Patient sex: F
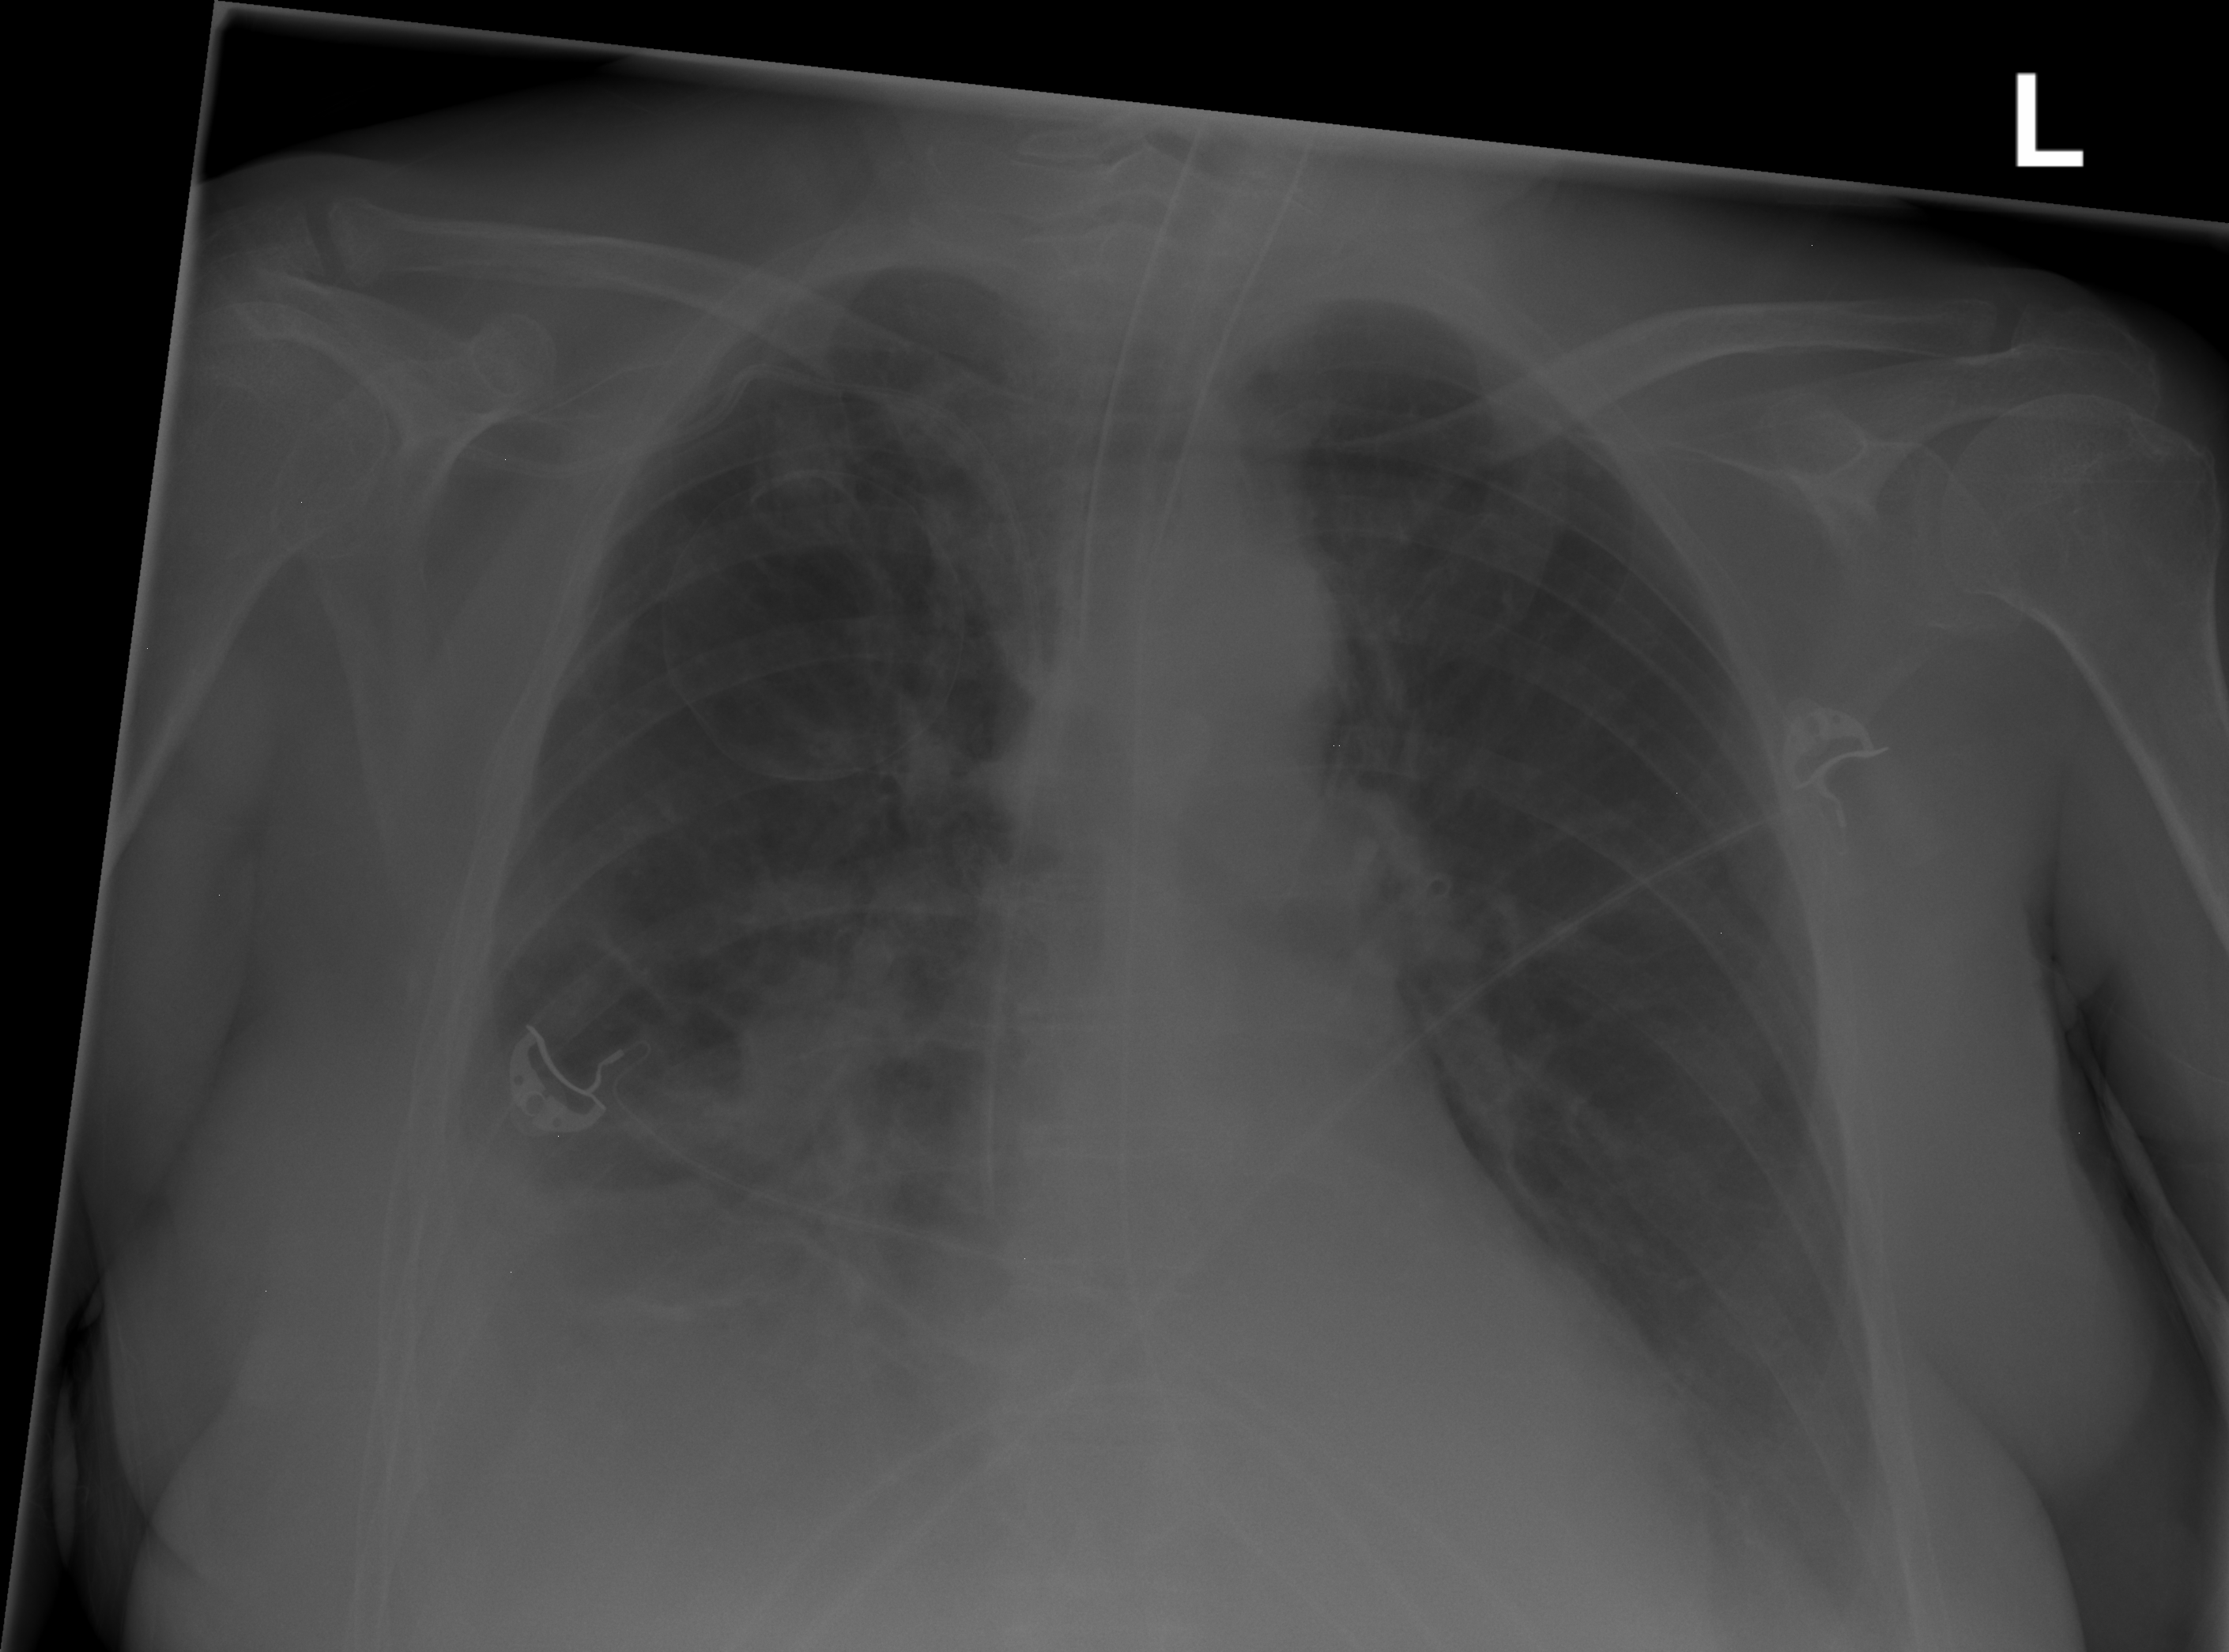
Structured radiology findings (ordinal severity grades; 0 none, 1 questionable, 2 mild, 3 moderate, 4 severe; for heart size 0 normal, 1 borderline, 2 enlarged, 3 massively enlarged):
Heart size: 0
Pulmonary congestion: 0
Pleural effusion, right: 2
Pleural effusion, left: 2
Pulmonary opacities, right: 2
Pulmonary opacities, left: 0
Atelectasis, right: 2
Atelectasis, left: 2